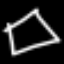
Label: square